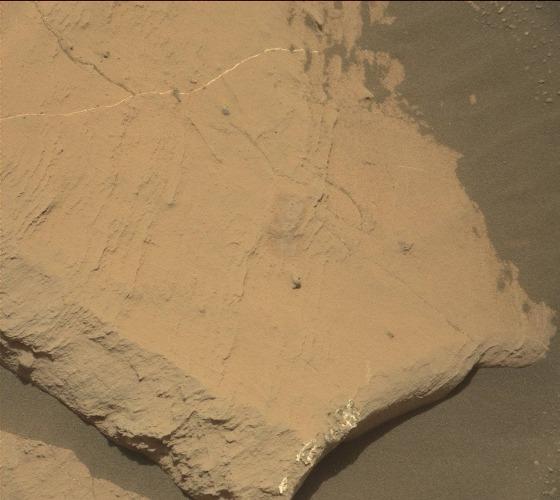
Terrain classes present: Bedrock, Gravel / Sand / Soil, Shadow